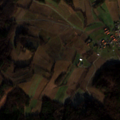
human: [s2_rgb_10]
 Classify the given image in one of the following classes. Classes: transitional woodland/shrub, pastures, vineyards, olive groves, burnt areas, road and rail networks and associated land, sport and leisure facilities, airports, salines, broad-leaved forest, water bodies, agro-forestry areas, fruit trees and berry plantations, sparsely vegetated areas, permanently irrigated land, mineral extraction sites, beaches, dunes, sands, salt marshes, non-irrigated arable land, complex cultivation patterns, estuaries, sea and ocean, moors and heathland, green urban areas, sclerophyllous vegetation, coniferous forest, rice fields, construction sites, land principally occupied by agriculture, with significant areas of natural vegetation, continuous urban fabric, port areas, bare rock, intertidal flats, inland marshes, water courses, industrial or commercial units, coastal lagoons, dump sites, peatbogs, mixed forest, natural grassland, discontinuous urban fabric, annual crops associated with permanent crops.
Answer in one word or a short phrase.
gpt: discontinuous urban fabric, complex cultivation patterns, land principally occupied by agriculture, with significant areas of natural vegetation, broad-leaved forest, mixed forest